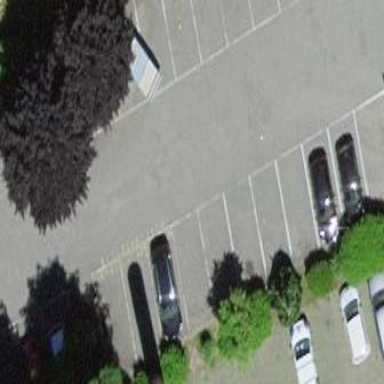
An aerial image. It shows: Parking area with surface.